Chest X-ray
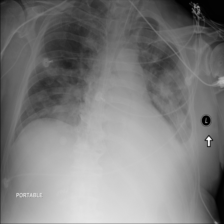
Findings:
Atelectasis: positive
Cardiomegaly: negative
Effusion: negative
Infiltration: negative
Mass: negative
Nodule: negative
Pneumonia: negative
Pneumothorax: negative
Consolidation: positive
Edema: negative
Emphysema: negative
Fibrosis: negative
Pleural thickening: negative
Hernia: negative